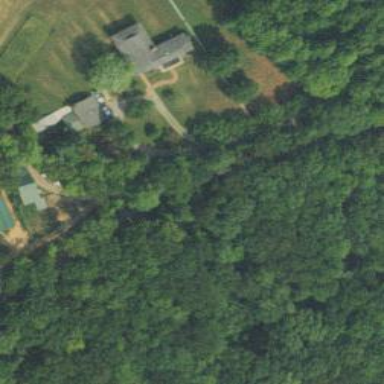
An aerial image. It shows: Driveway.